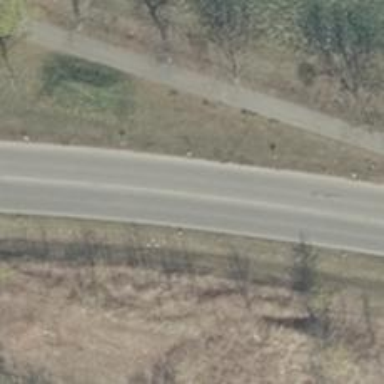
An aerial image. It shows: Secondary road with asphalt surface and lane markings.